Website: macys
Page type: billing-address
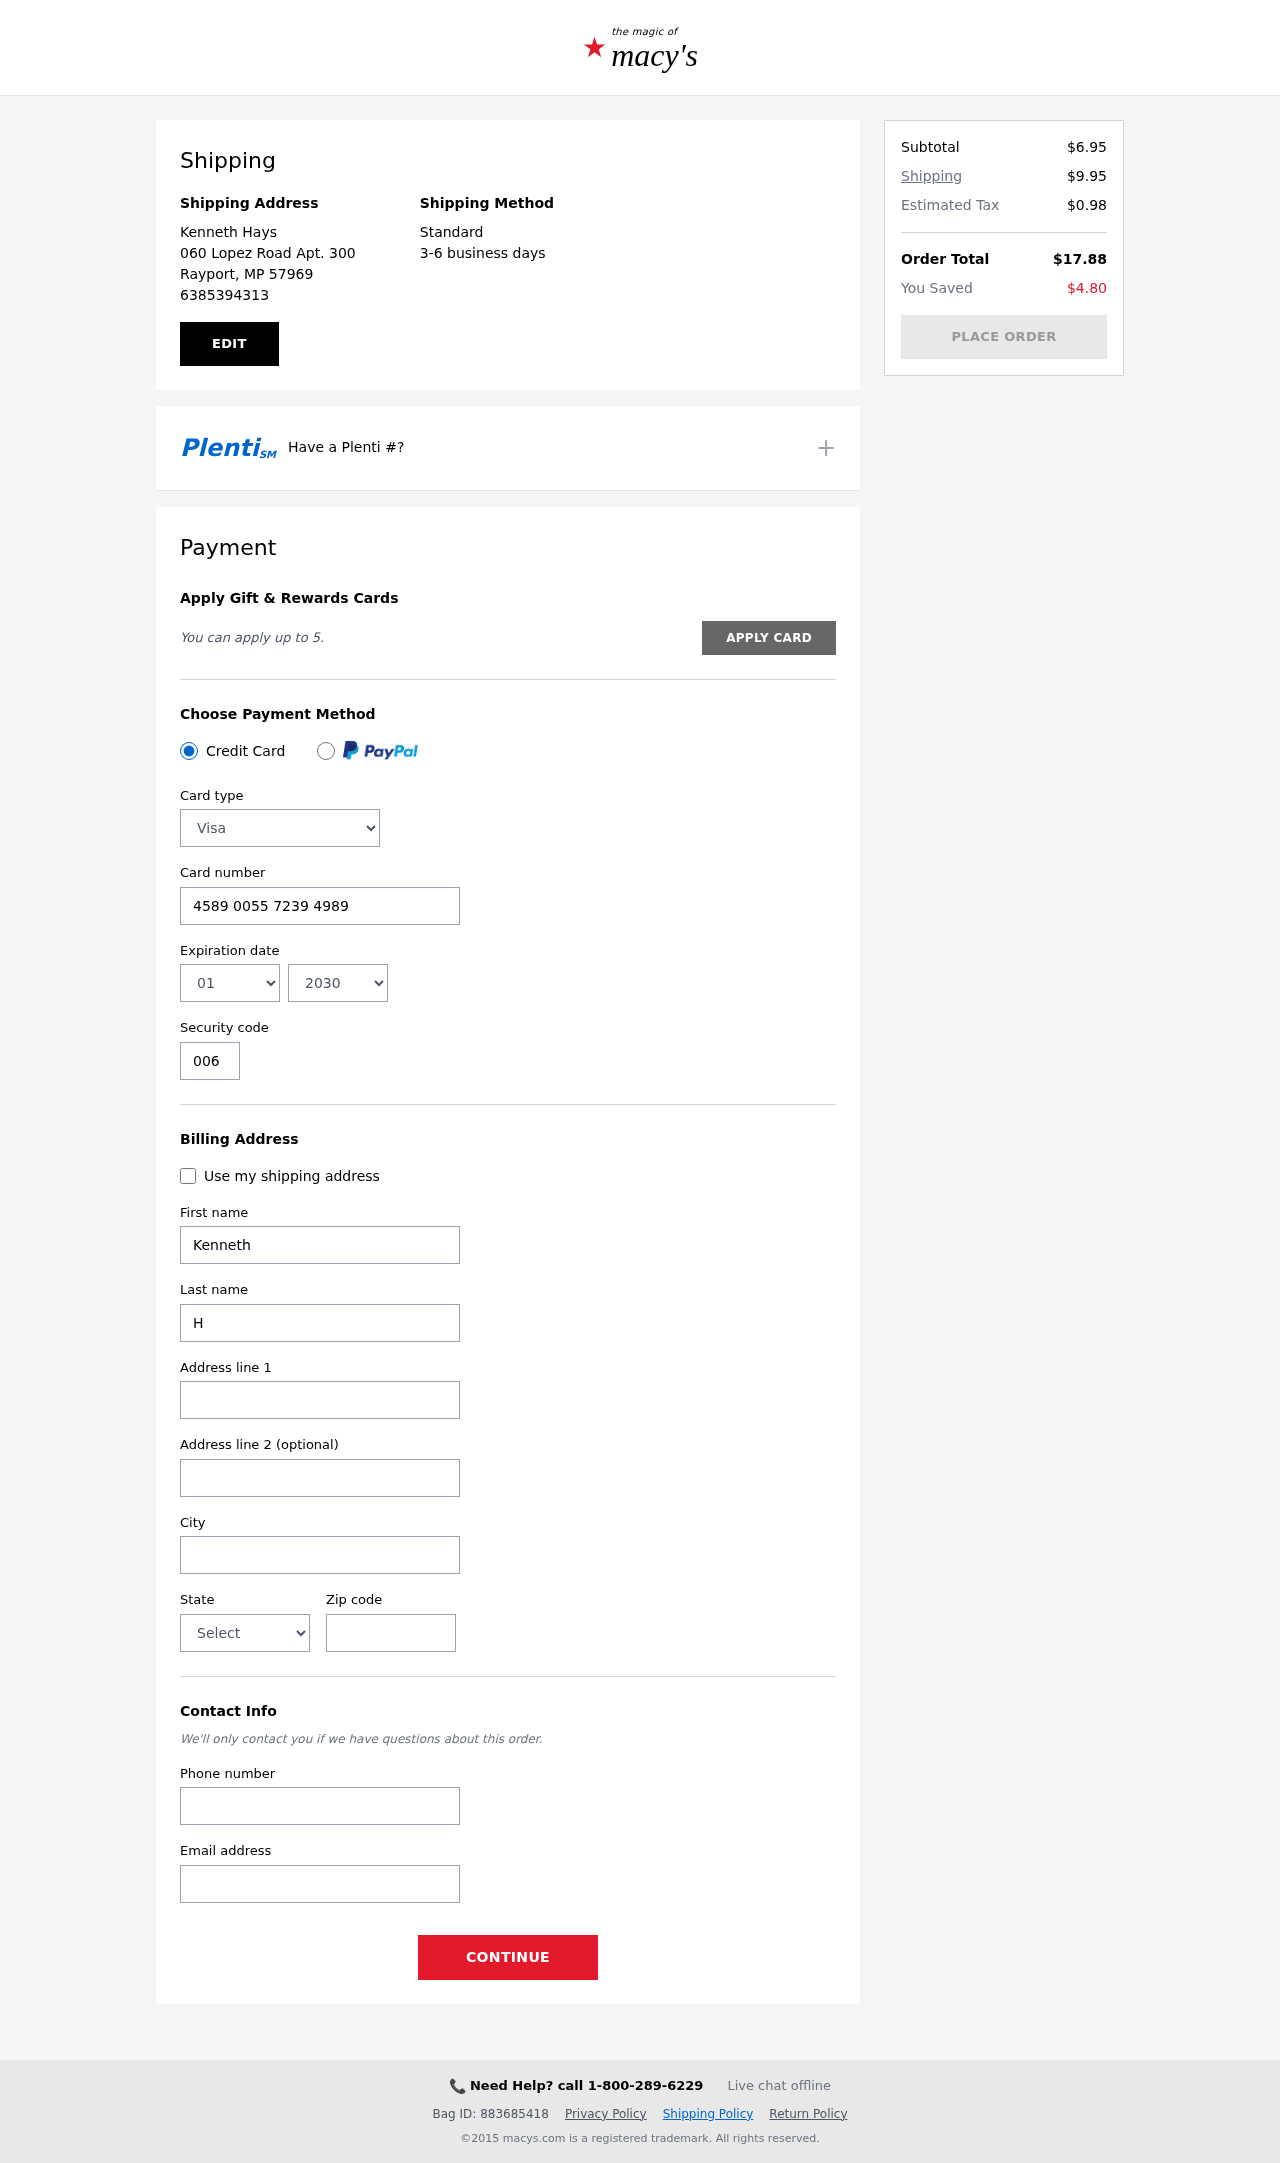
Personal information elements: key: PII_CARD_CVV
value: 006
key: PII_CARD_EXPIRY_MONTH
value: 01
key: PII_CARD_EXPIRY_YEAR
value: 30
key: PII_CARD_NUMBER
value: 4589 0055 7239 4989
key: PII_CARD_TYPE
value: Visa
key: PII_CITY
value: Rayport
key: PII_CITY_STATE_ZIP
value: Rayport, MP 57969
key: PII_EMAIL
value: khays@yahoo.com
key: PII_FIRSTNAME
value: Kenneth
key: PII_FULLNAME
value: Kenneth Hays
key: PII_LASTNAME
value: Hays
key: PII_PHONE
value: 6385394313
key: PII_POSTCODE
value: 57969
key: PII_STATE
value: MP
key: PII_STREET
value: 060 Lopez Road Apt. 300
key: PII_STREET2
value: Apt. 644
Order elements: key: ORDER_SUBTOTAL
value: $6.95
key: ORDER_SHIPPING_COST
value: $9.95
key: ORDER_TAX
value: $0.98
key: ORDER_TOTAL
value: $17.88
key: ORDER_SAVINGS
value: $4.80